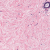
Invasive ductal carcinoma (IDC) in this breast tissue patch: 0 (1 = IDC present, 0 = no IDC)